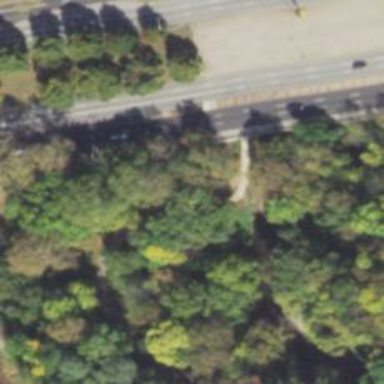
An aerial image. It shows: Cycleway.